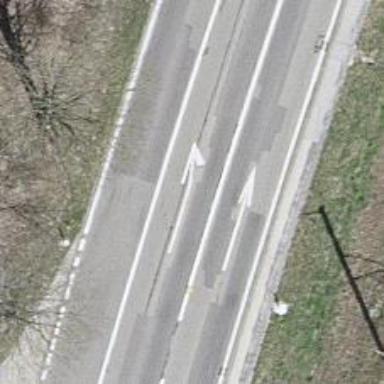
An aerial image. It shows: Primary road with asphalt surface.